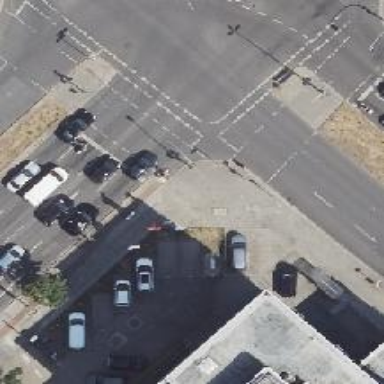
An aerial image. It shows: Asphalt footway with crossing controlled by traffic signals.